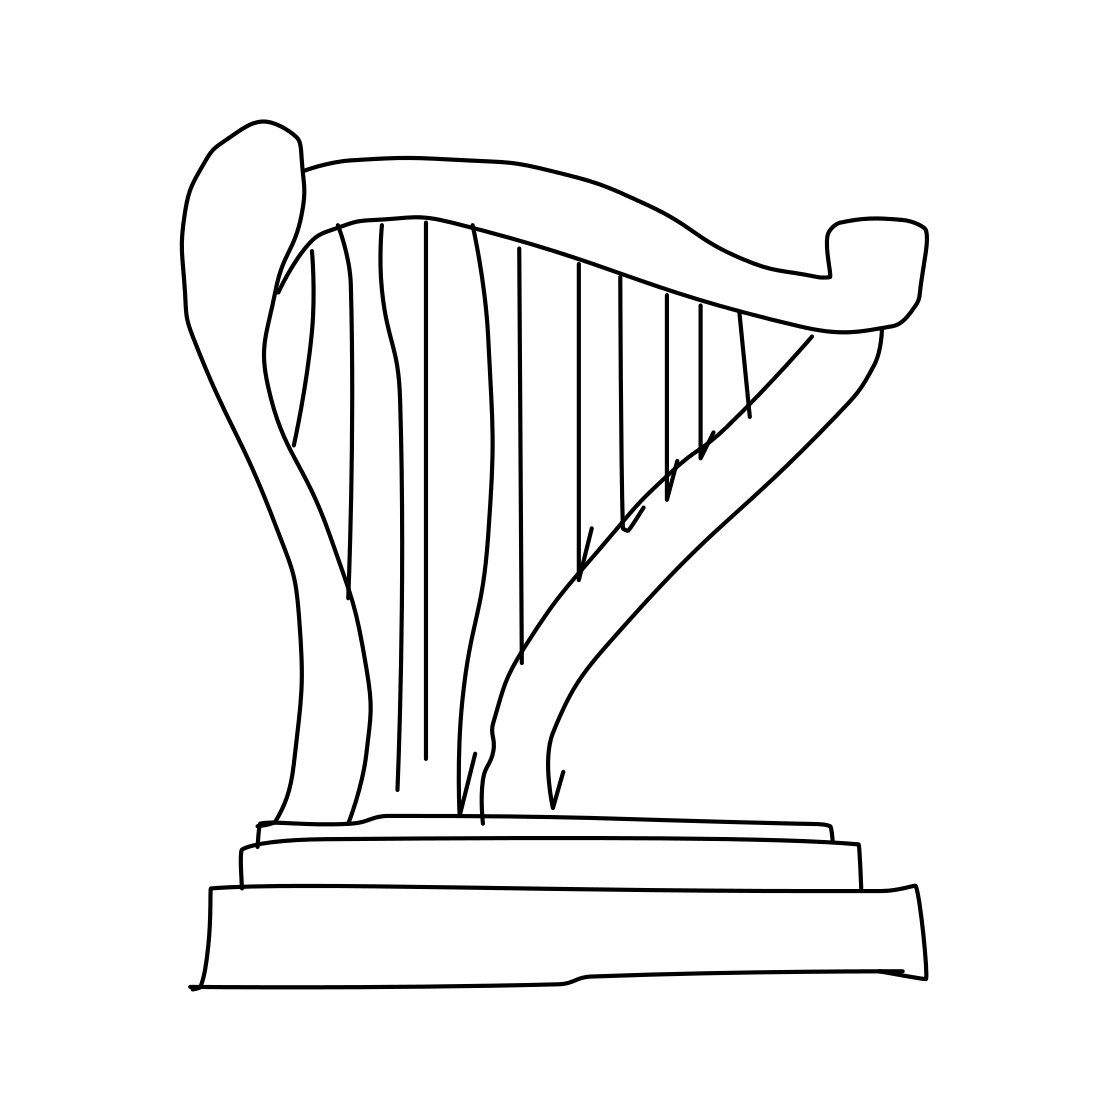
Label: harp